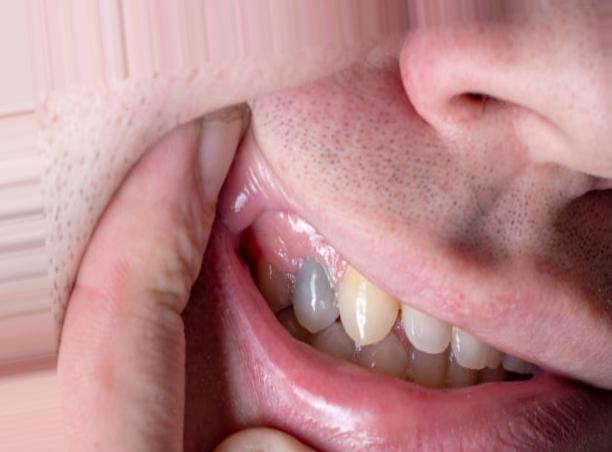
Condition: Caries